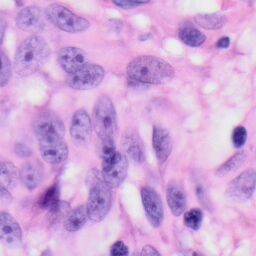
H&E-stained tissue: Skin